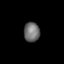
Tissue: lung
Cell type: Epithelial cells
Senescence score: 0.2417
Nuclear area (px): 306
Mean DAPI intensity: 109.846